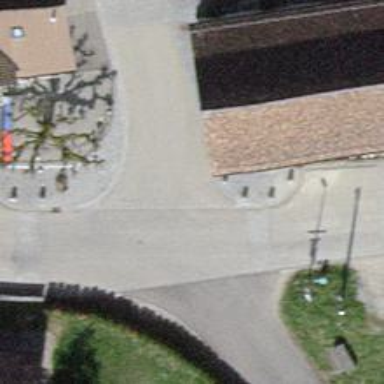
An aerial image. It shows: Bollard barrier.